Параллельные проводящие неподвижные шины расположены в горизонтальной плоскости на расстоянии $l$ друг от друга (см. рисунок).  Однородное магнитное поле индукцией $B$ направлено вертикально. К шинам подсоединена катушка индуктивностью $L$. По шинам может скользить без трения проводящая перемычка массой $m$, оставаясь перпендикулярной шинам и не теряя с ними электрического контакта. В некоторый момент перемычке сообщают скорость $v_{0}$ вдоль шин.
Опишите движение перемычки и найдите характерное время ее движения.
На какое максимальное расстояние сможет удалиться перемычка от первоначального положения? Сопротивлением катушки, шин, перемычки и подводящих проводов пренебречь.
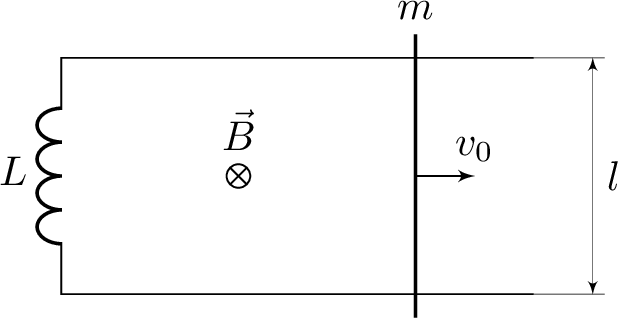
Опишите движение перемычки и найдите характерное время ее движения.
Решение: Направим ось $x$ вдоль шин, совместив начало координат с начальным положением перемычки. Пусть $x$ — координата перемычки, $v_{x}$ — проекция скорости на ось $x$, $I$ — сила тока через перемычку. По второму закону Ньютона\begin{equation}m \frac{d v_{x}}{d t}=-B I l;\tag1\end{equation}По закону Ома\begin{equation}B v_{x} l-L \frac{d I}{d t}=0.\tag2\end{equation}Продифференцируем уравнение $(1)$ по времени и подставим в него $\frac{d I}{d t}$ из уравнения $(2)$:$$\frac{d^{2} v_{x}}{d t^{2}}+\frac{B^{2} l^{2}}{m L} v_{x}=0.$$Мы получили дифференциальное уравнение гармонических колебаний для $v_{x}$ с частотой $\omega=\sqrt{\frac{B^{2} l^{2}}{m L}}$.Скорость перемычки изменяется по закону $v_{x}=v_{0} \cos \omega t$. Перемычка совершает гармонические колебания $x=\frac{v_{0}}{\omega} \sin \omega t$ с периодом (искомое характерное время) $T=2 \pi \sqrt{\frac{m L}{B^{2} l^{2}}}$ и амплитудой (максимальное удаление от начального положения) $A=\frac{v_{0} \sqrt{m L}}{B l}$.
Ответ: Перемычка совершает гармонические колебания. Искомое характерное время: $$ T=2 \pi \sqrt{\frac{m L}{B^{2} l^{2}}}. $$

На какое максимальное расстояние сможет удалиться перемычка от первоначального положения?
Ответ: $$ A=\frac{v_{0} \sqrt{m L}}{B l}. $$
Темы:
T, Электромагнетизм, Колебания, Всероссийские, Движение в магнитном поле, Рельсотрон